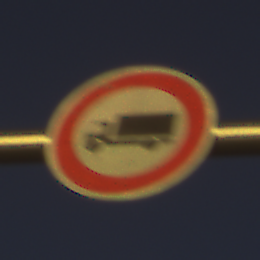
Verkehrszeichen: VerbotFuerKraftfahrzeugeUeberDreiKommaFuenfTonnen
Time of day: SunriseSunset
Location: Outdoor (Nature)
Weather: Clear
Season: NotSpecified
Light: Natural